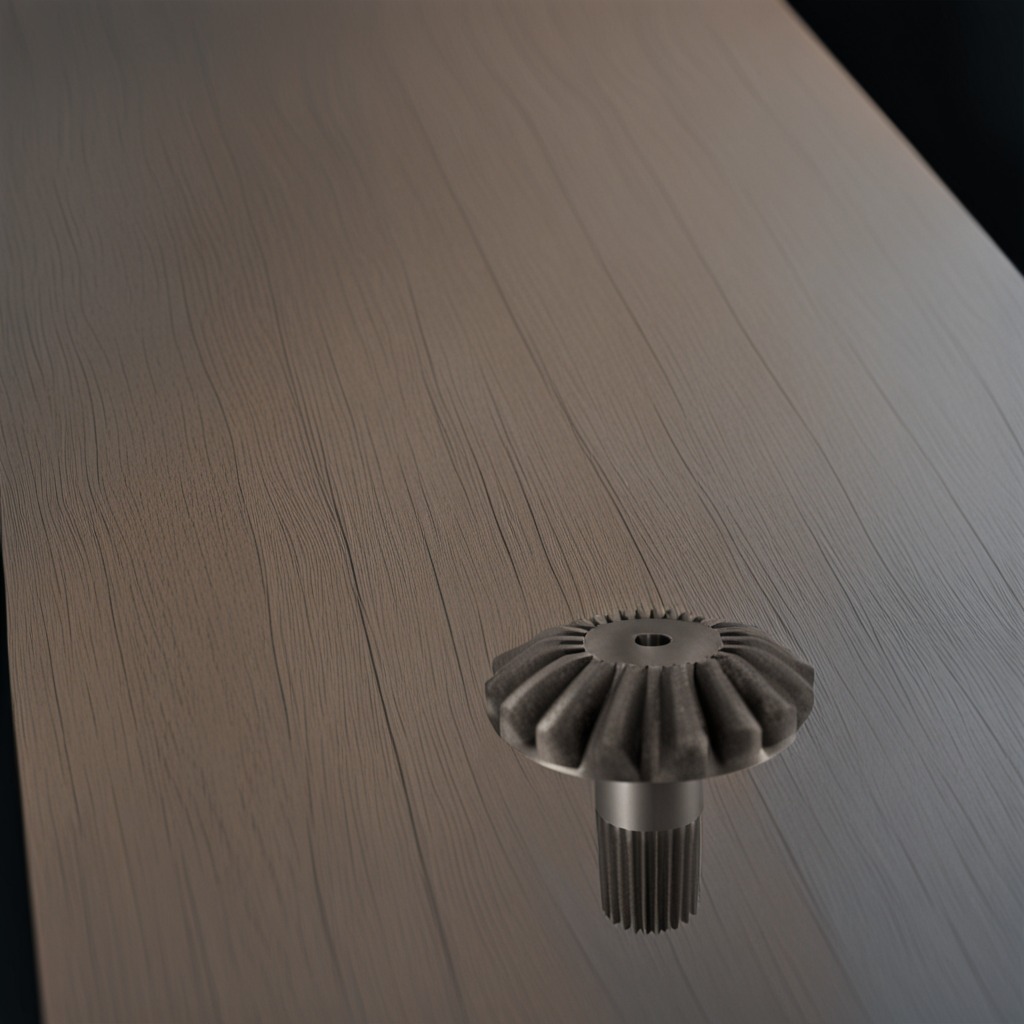
A steel gear with teeth is lying on the old table with faint burn marks in a small garage at twilight.